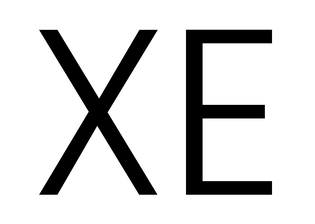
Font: Poppins-Light